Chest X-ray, PA view. Patient: 42 years old, sex F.
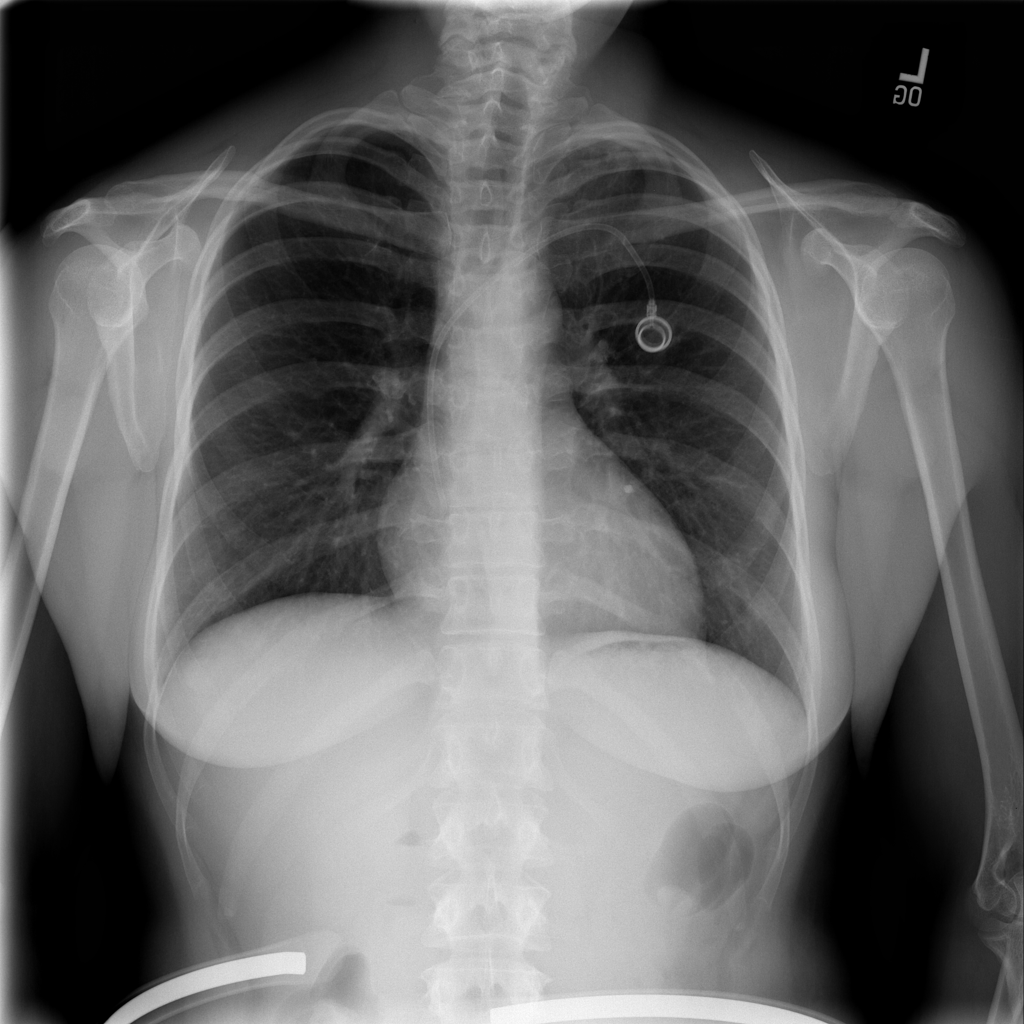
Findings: Infiltration, Mass, Pleural_Thickening